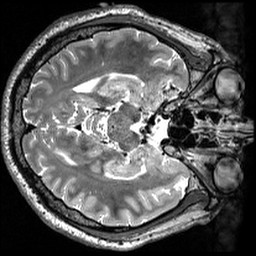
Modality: T2w
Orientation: axial
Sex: male
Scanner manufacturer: siemens
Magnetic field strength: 3 T
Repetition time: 3 s
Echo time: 0.418 s